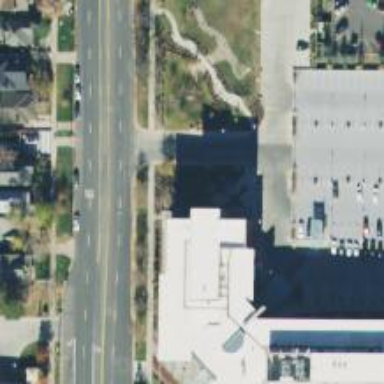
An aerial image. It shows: Clinic building offering healthcare services.